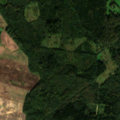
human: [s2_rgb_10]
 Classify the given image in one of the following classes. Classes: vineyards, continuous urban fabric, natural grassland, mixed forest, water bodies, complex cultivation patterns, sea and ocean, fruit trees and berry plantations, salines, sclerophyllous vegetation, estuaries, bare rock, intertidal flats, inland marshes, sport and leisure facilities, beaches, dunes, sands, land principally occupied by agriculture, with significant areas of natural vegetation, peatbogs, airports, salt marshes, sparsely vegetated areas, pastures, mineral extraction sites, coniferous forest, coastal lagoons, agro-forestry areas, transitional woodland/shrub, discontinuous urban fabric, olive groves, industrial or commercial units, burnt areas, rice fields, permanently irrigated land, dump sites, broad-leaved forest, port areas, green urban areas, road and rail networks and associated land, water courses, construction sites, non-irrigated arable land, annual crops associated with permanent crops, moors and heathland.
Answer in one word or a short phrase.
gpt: non-irrigated arable land, broad-leaved forest, mixed forest